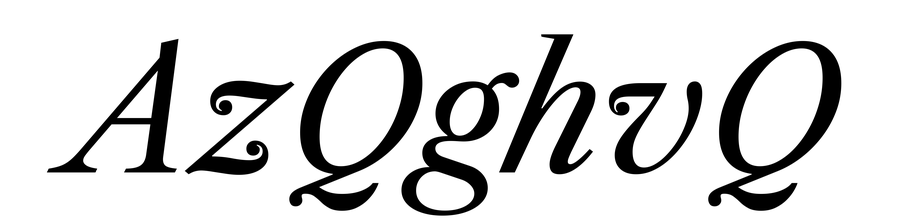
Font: LibreCaslonText-Italic_Italic